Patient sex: M
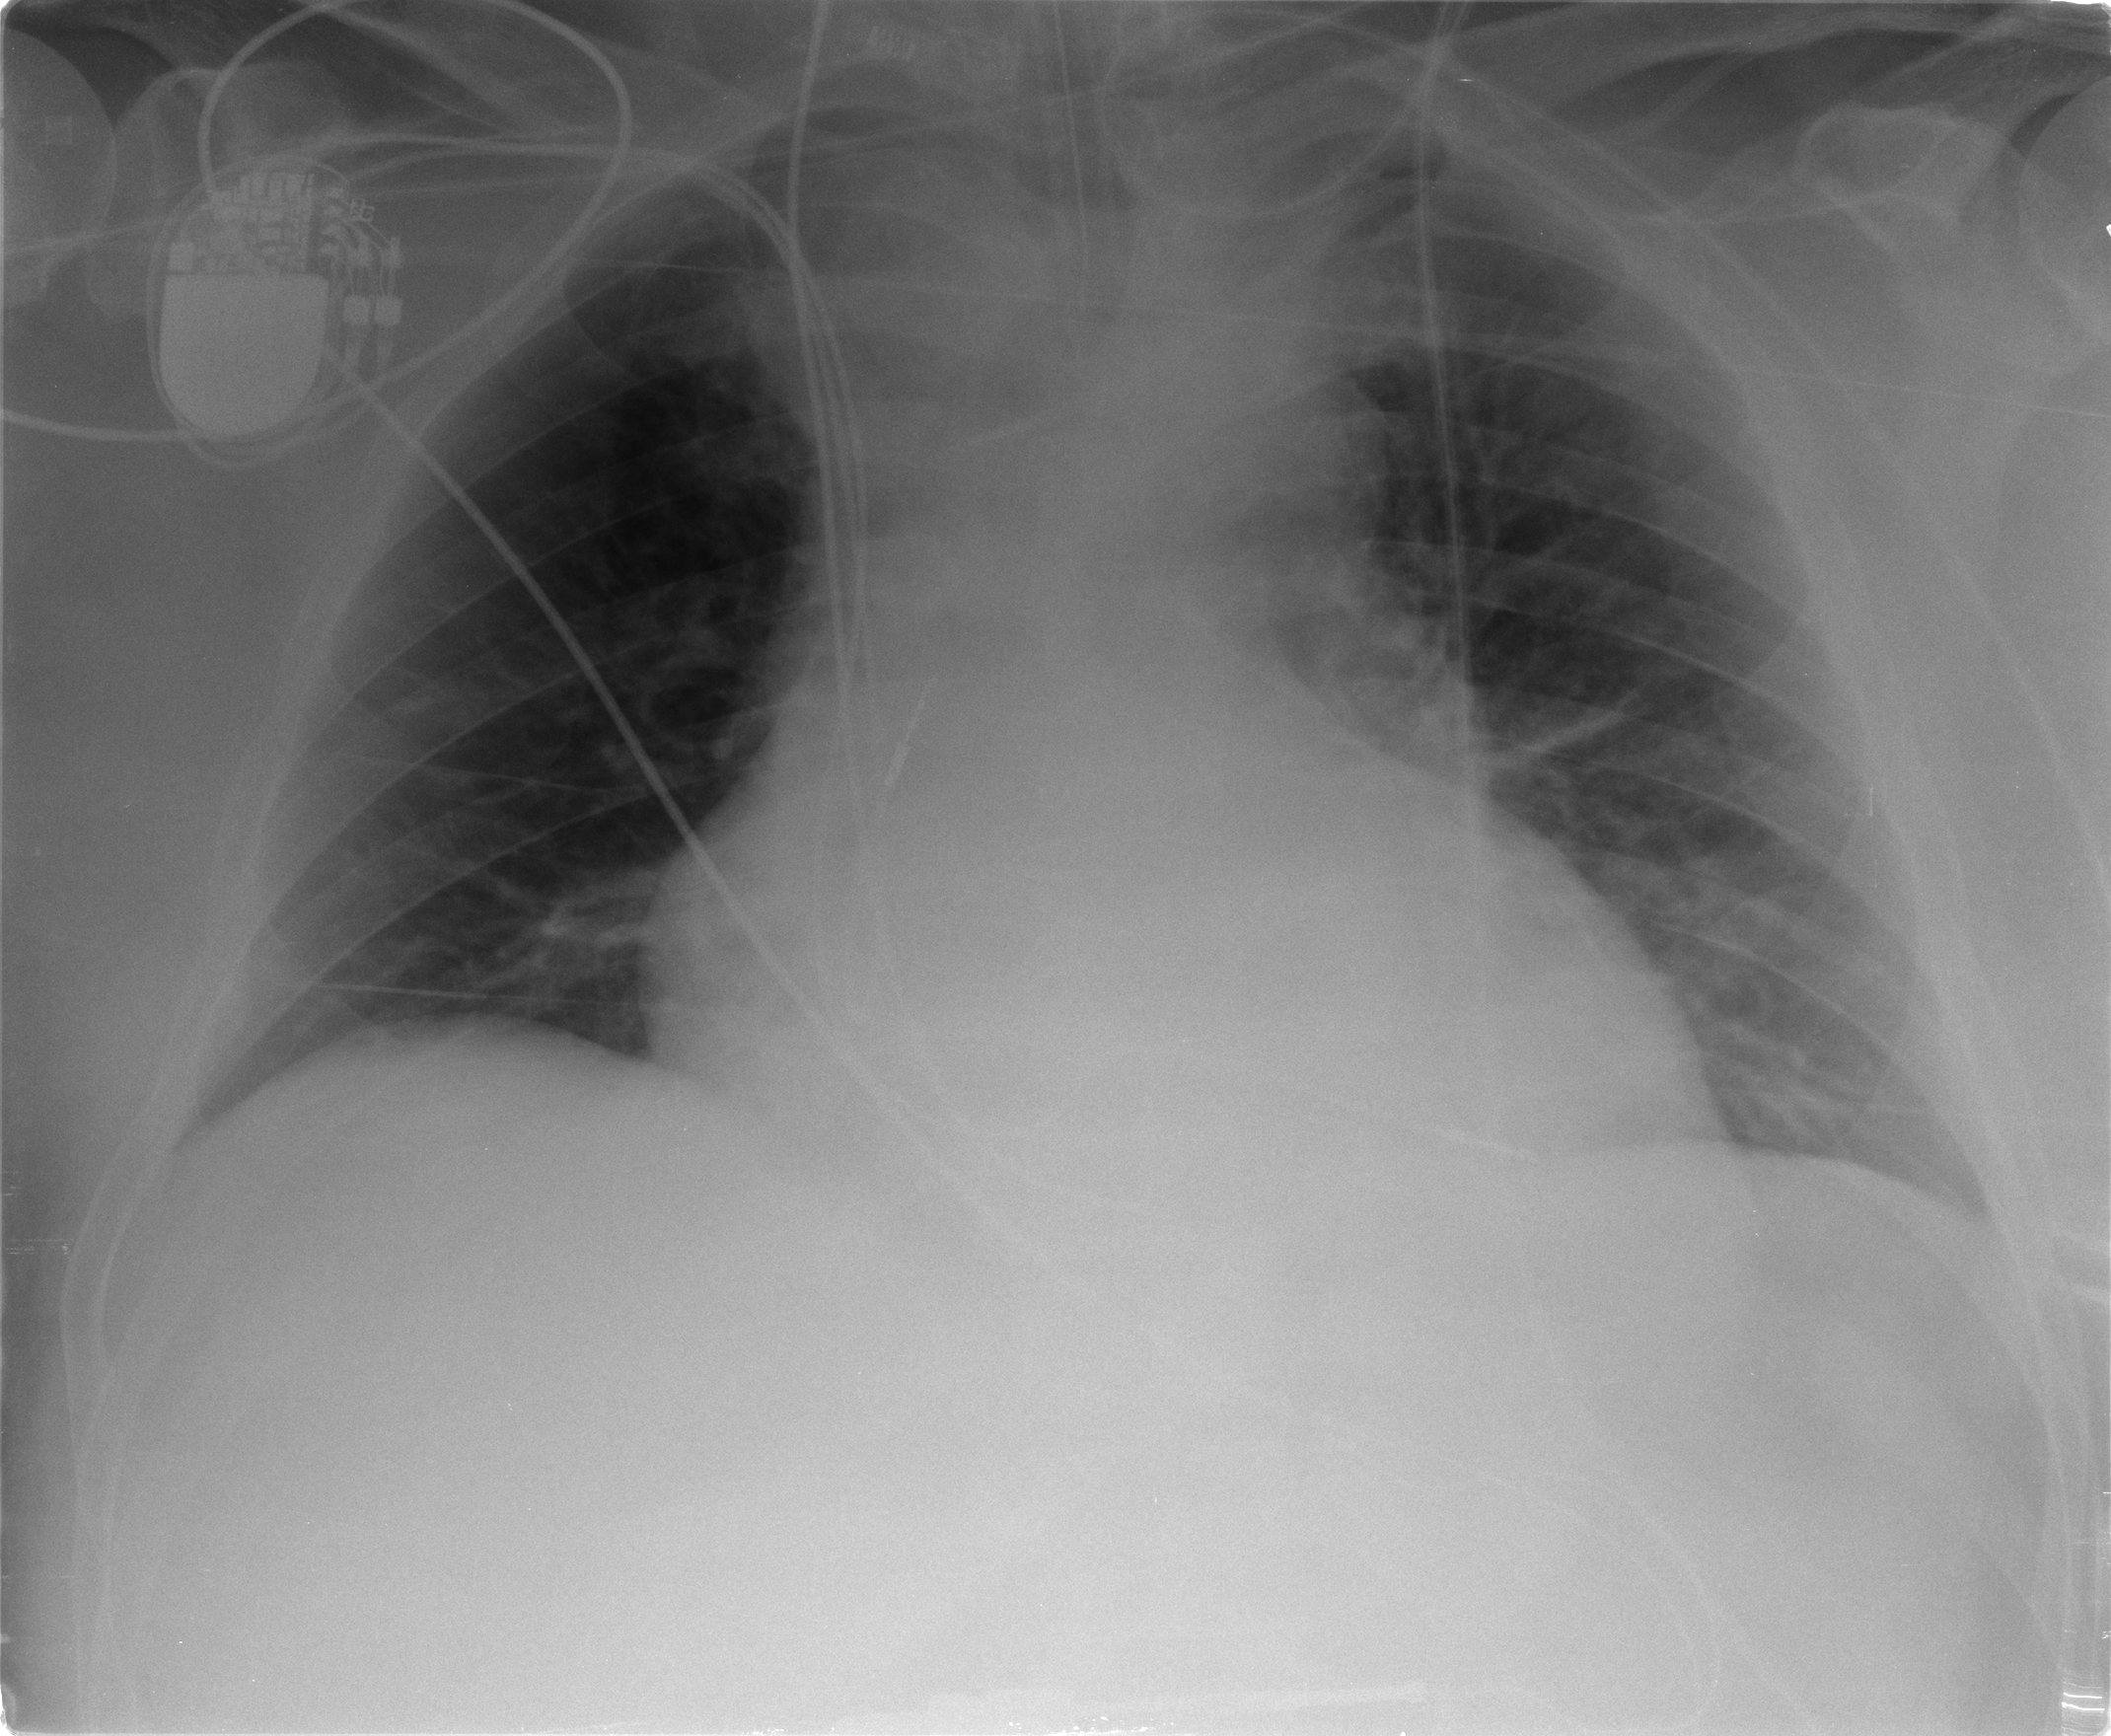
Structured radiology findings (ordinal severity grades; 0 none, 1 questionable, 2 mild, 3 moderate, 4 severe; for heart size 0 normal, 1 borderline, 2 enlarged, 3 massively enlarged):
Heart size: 2
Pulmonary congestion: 1
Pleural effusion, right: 0
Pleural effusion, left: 1
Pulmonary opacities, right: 0
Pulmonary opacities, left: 0
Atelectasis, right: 2
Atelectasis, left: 2